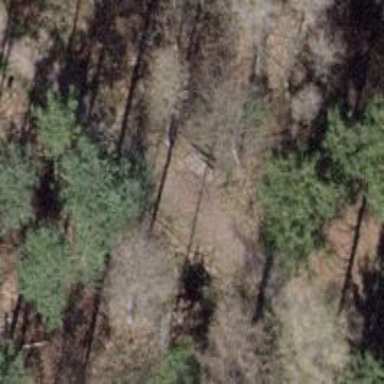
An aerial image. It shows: Brown bench in the vicinity.